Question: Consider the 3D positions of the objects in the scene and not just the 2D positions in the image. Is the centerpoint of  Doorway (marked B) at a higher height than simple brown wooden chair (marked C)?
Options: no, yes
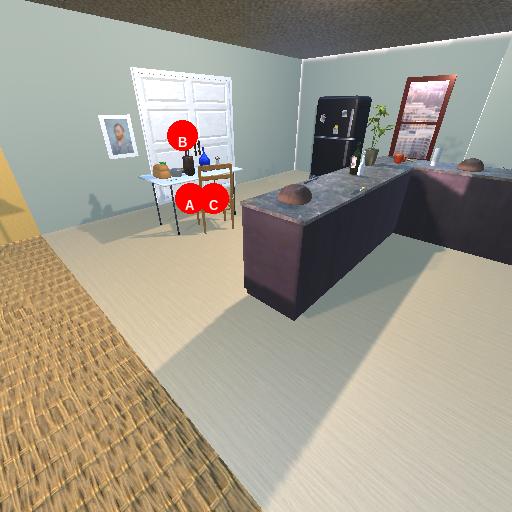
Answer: no